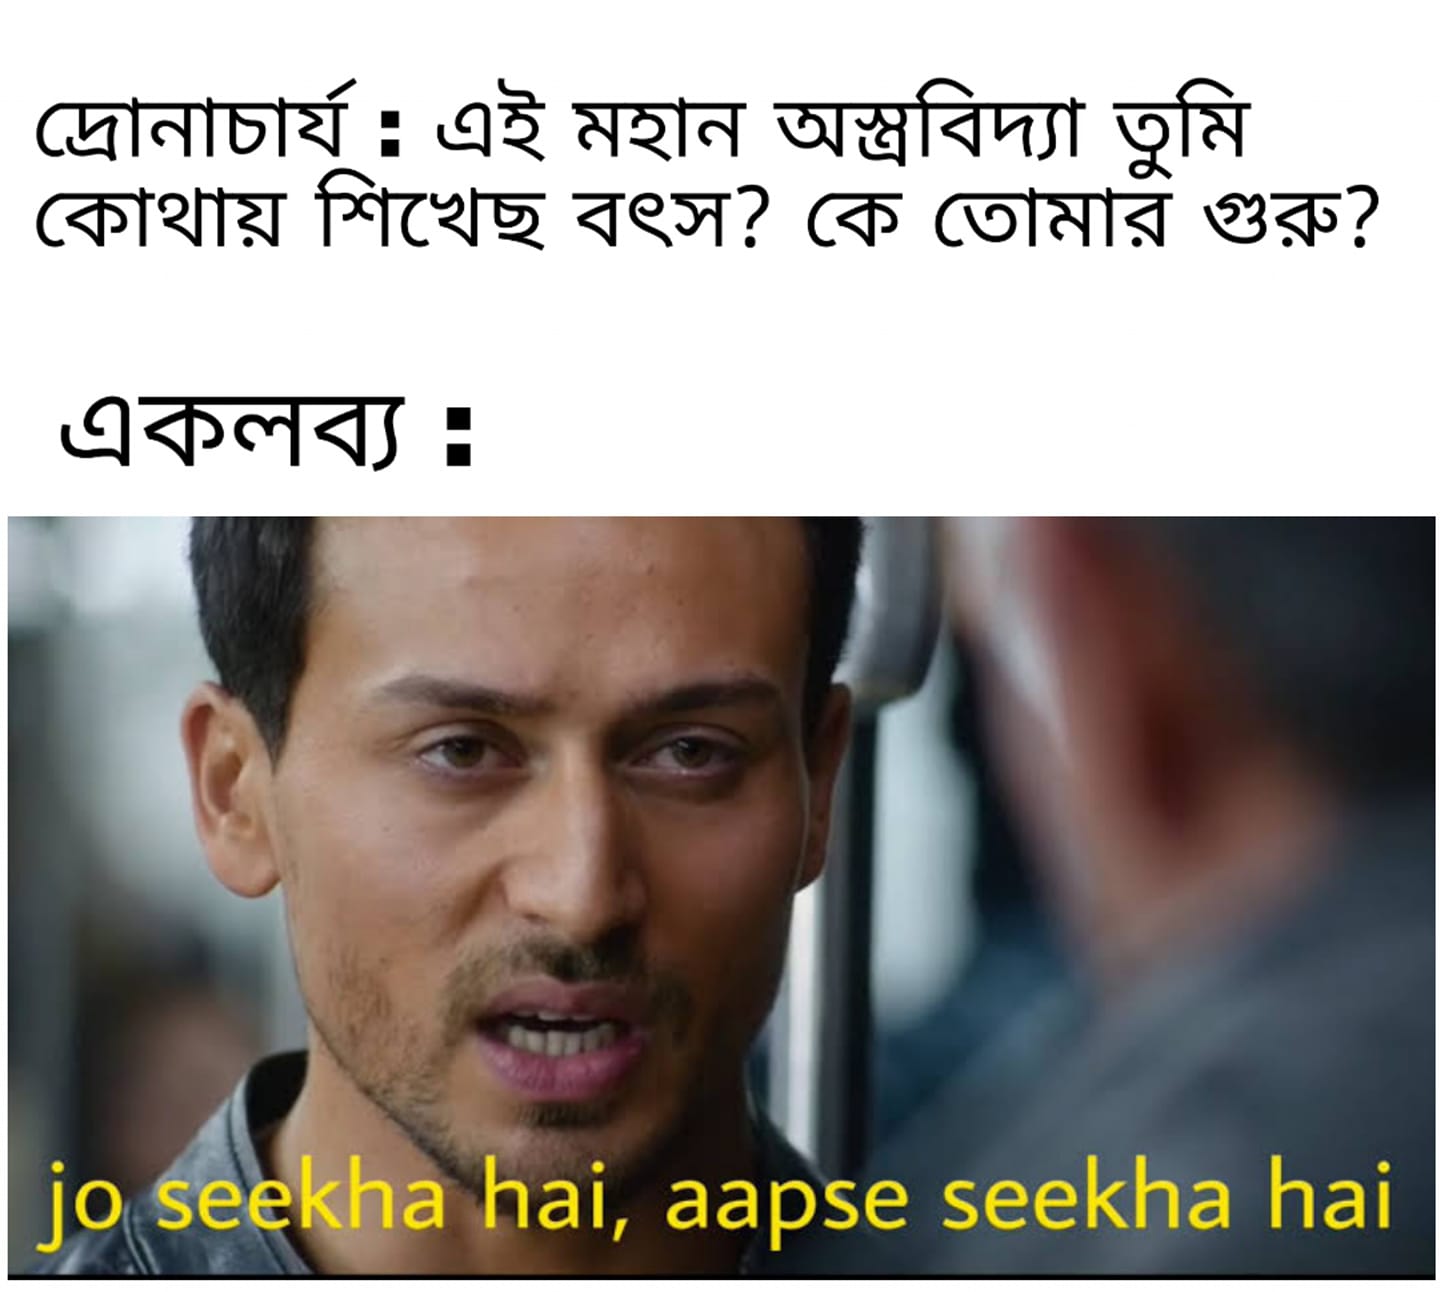
Caption: দ্রোনাচার্য :  এই মহান অস্ত্রবিদ্যা তুমি কোথায় শিখেছ বতস ?  কে তোমার গুরু ?    একলব্য :      jo seekha hai , aapse seekha hai
Label: non-hate